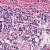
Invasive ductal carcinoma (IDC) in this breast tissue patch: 1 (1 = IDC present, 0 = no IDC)